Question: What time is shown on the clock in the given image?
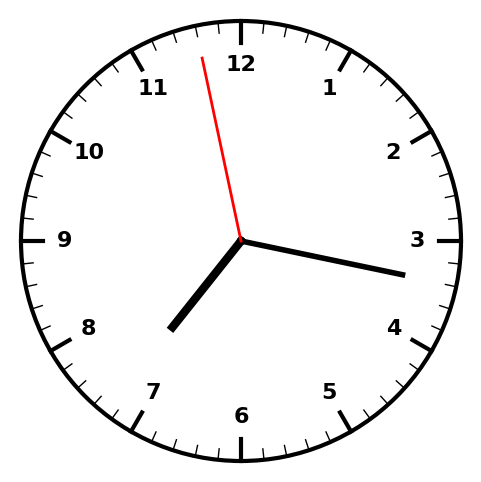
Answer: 07:16:58